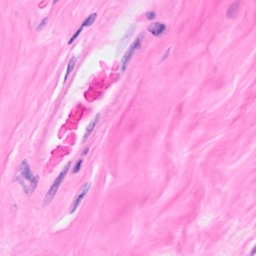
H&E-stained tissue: Breast